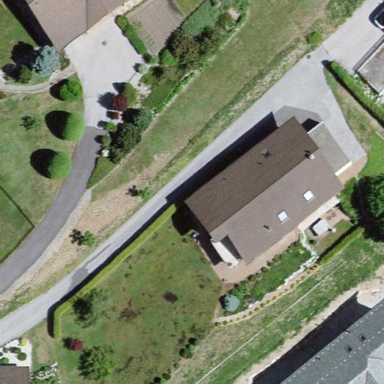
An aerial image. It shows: Simple and straightforward house.